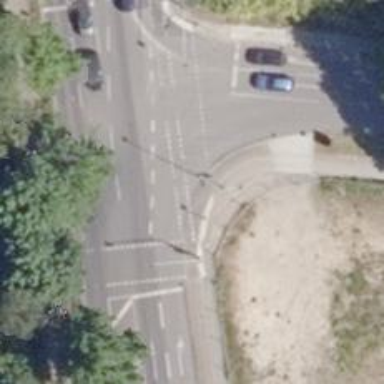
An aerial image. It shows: Cycleway designed as link.